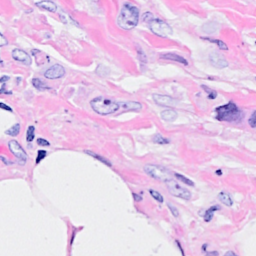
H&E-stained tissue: Breast